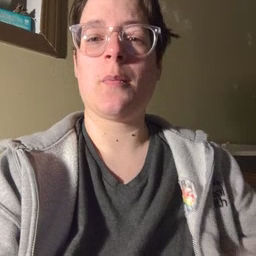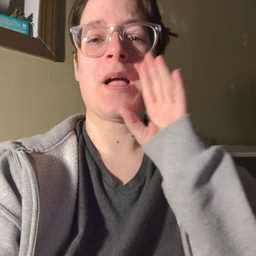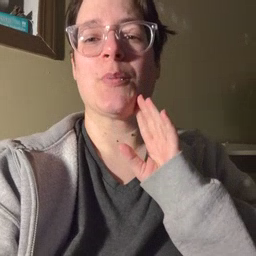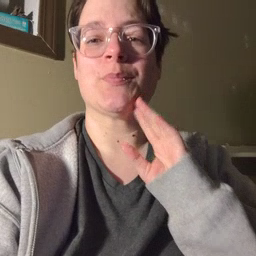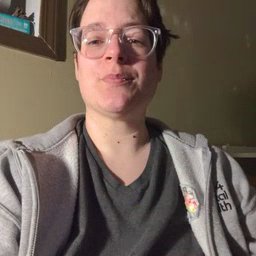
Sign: brown